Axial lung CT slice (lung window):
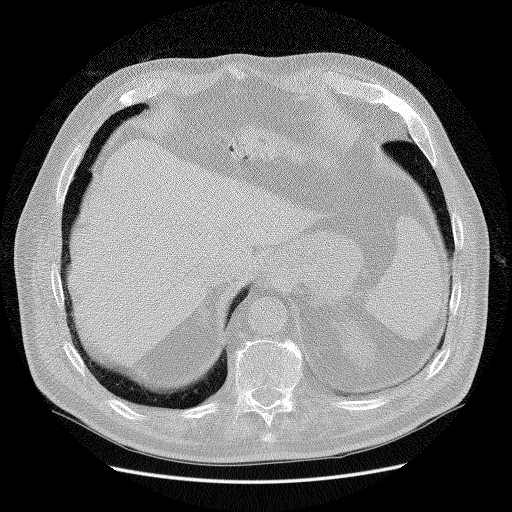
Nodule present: no